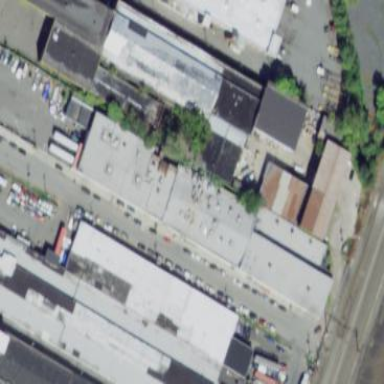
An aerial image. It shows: Warehouse building.